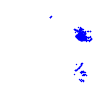
Particle: electron